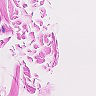
Metastatic tissue present: no